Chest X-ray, PA view. Patient: 51 years old, sex F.
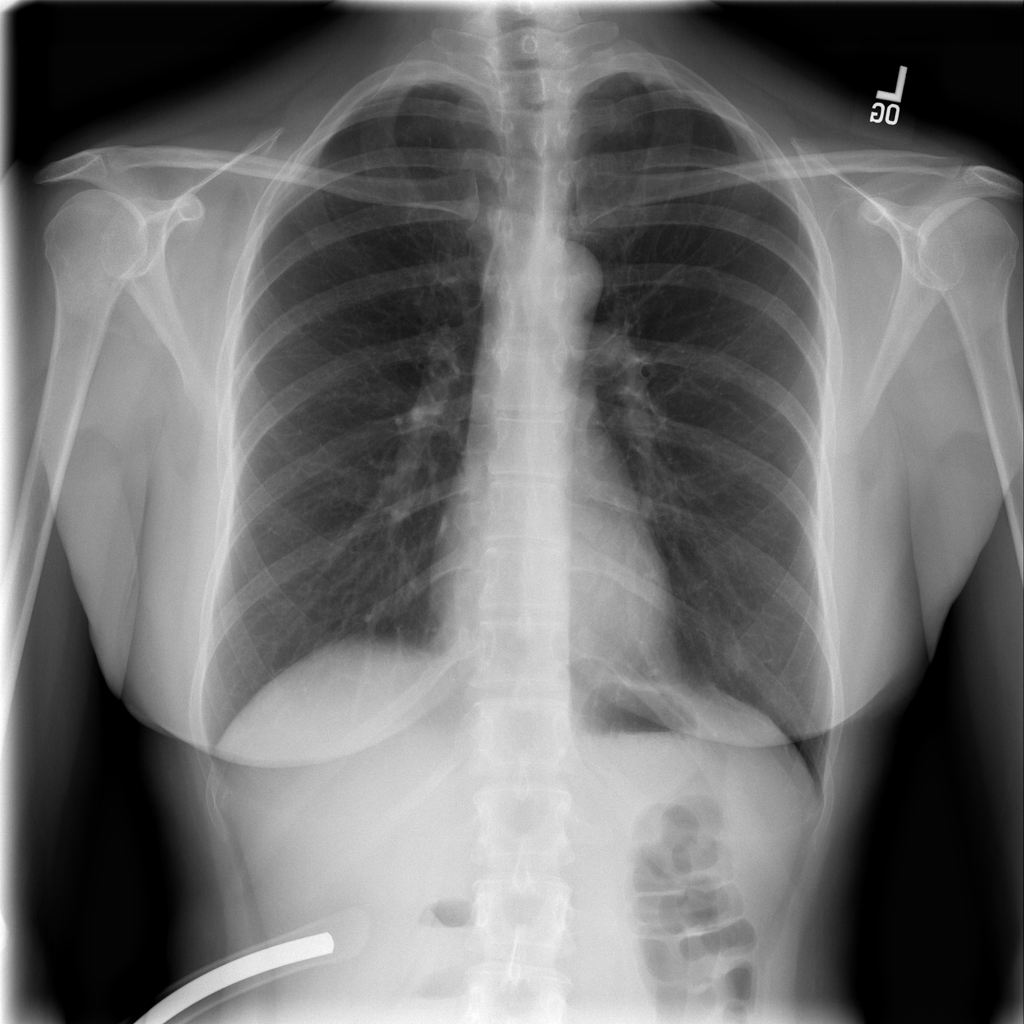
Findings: No Finding